Question: I been struggeling with this for a whole day now. I want 3 Image Views in my LinearLayout. As you can see the scale is not correct at all. All of my icons have a size of 24x24 px. Been experimenting with different propertiers inside of my ImageViews.
Here is my XML-code:
'''
<LinearLayout
android:layout_width="match_parent"
android:layout_height="wrap_content"
android:layout_alignParentStart="true"
android:layout_alignParentTop="true"
android:layout_marginTop="45dp"
android:orientation="horizontal">
<ImageView
android:id="@+id/tList"
android:layout_width="fill_parent"
android:layout_height="fill_parent"
android:layout_weight="1"
android:scaleType="fitXY"
android:background="@drawable/ic_home_black_24px" />
<ImageView
android:id="@+id/ist"
android:layout_width="fill_parent"
android:layout_height="fill_parent"
android:layout_weight="1"
android:scaleType="fitXY"
android:background="@drawable/ic_help_black_24px"
/>
<ImageView
android:id="@+id/ations"
android:layout_width="fill_parent"
android:layout_height="fill_parent"
android:layout_weight="1"
android:scaleType="fitXY"
android:background="@drawable/ic_settings_black_24px"
/>
</LinearLayout>
'''

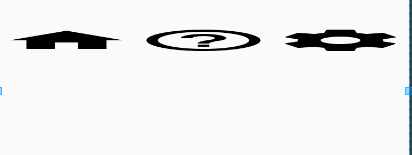
Answer: I pasted your code on a layout file in my 'Android Studio', an it seems that the 'weight' and 'scaleType' attributes are messing up your view. This is how I declared a 24 by 24 'ImageView':
'''
<ImageView
android:id="@+id/ations"
android:layout_width="24dp"
android:layout_height="24dp"
android:background="@drawable/your_drawable"
/>
'''
You can check full doc about 'weight' <URL>, but what is basically saying is that if you put 'weight' on several attributes under a 'LinearLayout', you're adding a priority to grow when the screen does. Since the 3 'ImageViews' have 1 as 'weight', they grow with the same priority, and since the 'fill_parent' is being called also, they will force to fit in the parent layout params, looking oddly.